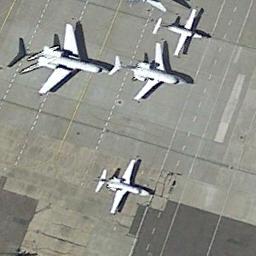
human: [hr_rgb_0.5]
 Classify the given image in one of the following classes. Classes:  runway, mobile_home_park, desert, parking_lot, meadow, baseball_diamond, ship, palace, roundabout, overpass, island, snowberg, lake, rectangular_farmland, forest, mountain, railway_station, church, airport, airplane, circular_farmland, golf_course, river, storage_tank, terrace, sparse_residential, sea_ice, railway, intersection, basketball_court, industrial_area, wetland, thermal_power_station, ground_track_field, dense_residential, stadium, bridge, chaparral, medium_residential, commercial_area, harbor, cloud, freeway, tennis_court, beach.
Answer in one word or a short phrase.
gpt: airplane